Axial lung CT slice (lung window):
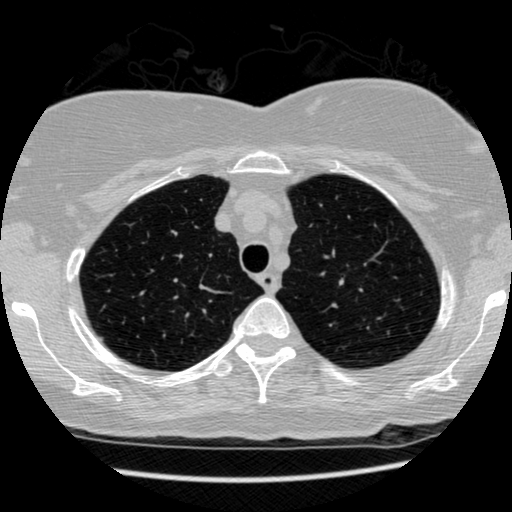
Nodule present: no